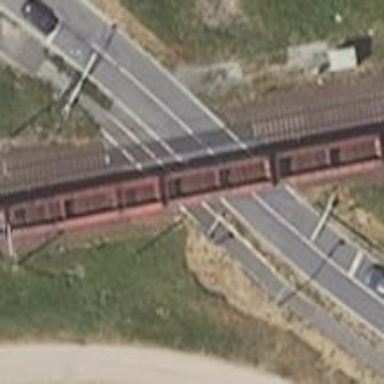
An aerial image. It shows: Level crossing with both lights and saltire in place.